Question: Here is what my flow looks like.

In the "Expression" settings, I simply have the following:
'''
key != 0
'''
The filename/pattern for the file connector is
It is still outputting a file named 0 which contains the email body. It does also output all other attachments properly. I just don't want it to write the email body to a file. What am I doing wrong?
Full code:
'''
<?xml version="1.0" encoding="UTF-8"?>
<mule xmlns:doc="http://www.mulesoft.org/schema/mule/documentation" xmlns:tracking="http://www.mulesoft.org/schema/mule/ee/tracking" xmlns="http://www.mulesoft.org/schema/mule/core"
xmlns:xsi="http://www.w3.org/2001/XMLSchema-instance"
xmlns:spring="http://www.springframework.org/schema/beans"
xmlns:imap="http://www.mulesoft.org/schema/mule/imap"
xmlns:vm="http://www.mulesoft.org/schema/mule/vm"
xmlns:file="http://www.mulesoft.org/schema/mule/file"
xmlns:email="http://www.mulesoft.org/schema/mule/email"
xsi:schemaLocation="http://www.springframework.org/schema/beans http://www.springframework.org/schema/beans/spring-beans-current.xsd
http://www.mulesoft.org/schema/mule/core http://www.mulesoft.org/schema/mule/core/3.6/mule.xsd
http://www.mulesoft.org/schema/mule/file http://www.mulesoft.org/schema/mule/file/3.6/mule-file.xsd
http://www.mulesoft.org/schema/mule/imap http://www.mulesoft.org/schema/mule/imap/3.6/mule-imap.xsd
http://www.mulesoft.org/schema/mule/email http://www.mulesoft.org/schema/mule/email/3.6/mule-email.xsd
http://www.mulesoft.org/schema/mule/vm http://www.mulesoft.org/schema/mule/vm/3.6/mule-vm.xsd
http://www.mulesoft.org/schema/mule/ee/tracking http://www.mulesoft.org/schema/mule/ee/tracking/current/mule-tracking-ee.xsd" version="EE-3.6.0">
<imap:connector name="imapConnector" checkFrequency="10000" doc:name="IMAP" />
<expression-transformer name="returnAttachments" doc:name="Expression">
<return-argument evaluator="attachments-list" expression="*"/>
</expression-transformer>
<file:connector name="fileName" doc:name="File">
<file:expression-filename-parser/>
</file:connector>
<flow name="incoming-orders">
<imap:inbound-endpoint host="server" port="143" user="user" password="pass" disableTransportTransformer="true" transformer-refs="returnAttachments" doc:name="IMAP"/>
<foreach doc:name="For Each" collection="#[message.inboundAttachments]" counterVariableName="i" rootMessageVariableName="msg">
<expression-component doc:name="Expression">key != 0</expression-component>
<file:outbound-endpoint path="c:\Mule\in" outputPattern="#[key]" doc:name="File" responseTimeout="10000">
<expression-transformer>
<return-argument expression="payload.inputStream" evaluator="groovy"/>
</expression-transformer>
</file:outbound-endpoint>
</foreach>
</flow>
</mule>
'''
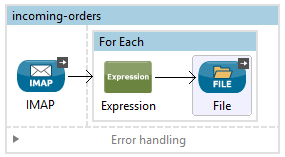
Answer: It looks like the 'foreach' is processing the of the 'inboundAttachments'map so you don't get keys. I suggest something like:
'<foreach doc:name="For Each" collection="#[message.inboundAttachments.entrySet()]"> <expression-transformer doc:name="Expression" expression="#[payload.key != 0]"/> ... </foreach>'
Now you'll process key-value pairs so you might need to use a 'set-payload' to send just 'payload.value', saving the key before in a variable to use in the file endpoint.